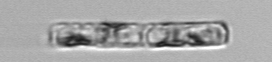
Label: Guinardia_delicatula